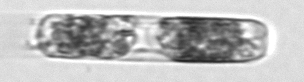
Label: Hemiaulus